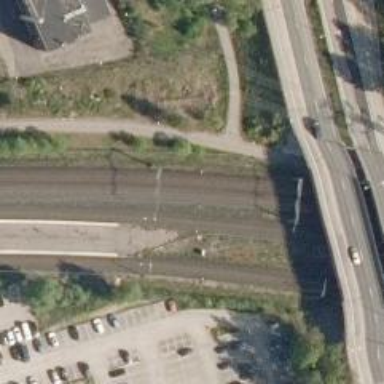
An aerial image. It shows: Railway with continuous electrified contact lines.